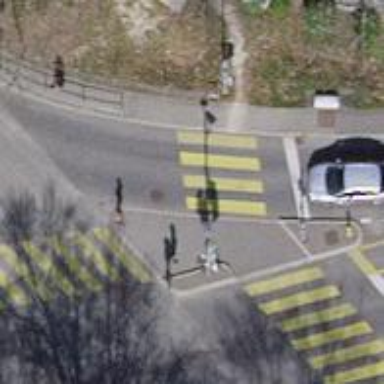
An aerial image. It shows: Road crossing with traffic signals.